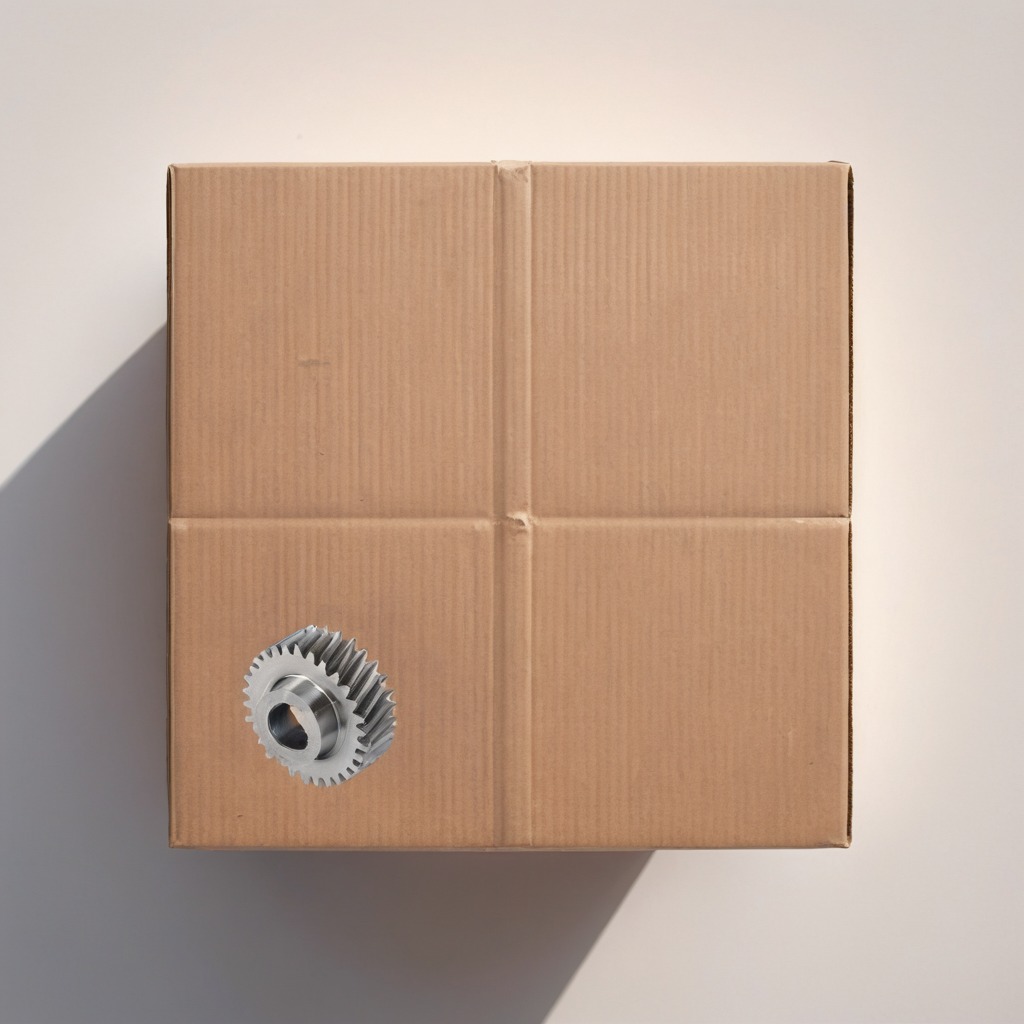
A steel gear with teeth is lying on a clean dry cardboard box surface in an outdoor workshop during daytime bright natural light soft shadows slightly creased but